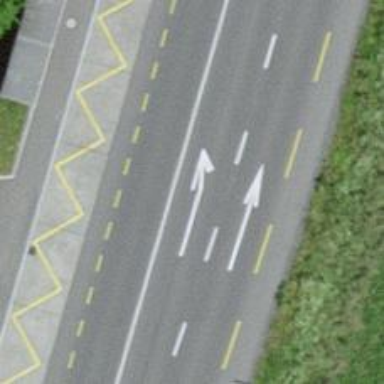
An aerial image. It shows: Primary highway with designated cycle lane on the left side and sidewalk.